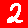
Digit: 2